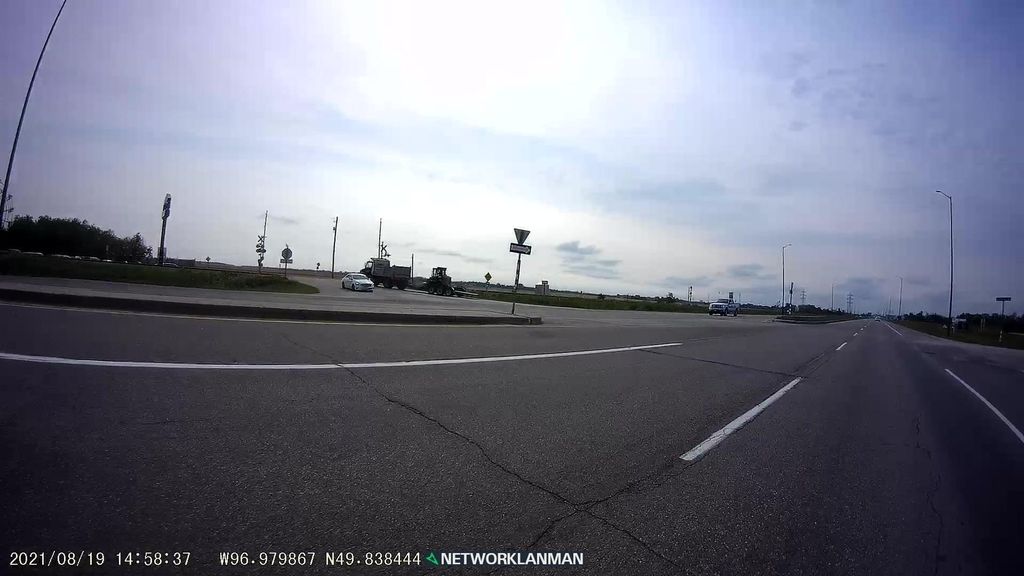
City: winnipeg